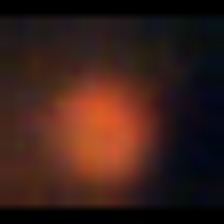
Taxon: NanoPlankton
Group: Other